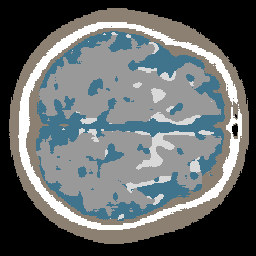
Label: no_lesion